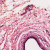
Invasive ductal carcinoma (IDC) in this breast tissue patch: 0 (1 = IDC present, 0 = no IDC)